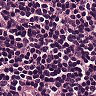
Metastatic tissue present: no